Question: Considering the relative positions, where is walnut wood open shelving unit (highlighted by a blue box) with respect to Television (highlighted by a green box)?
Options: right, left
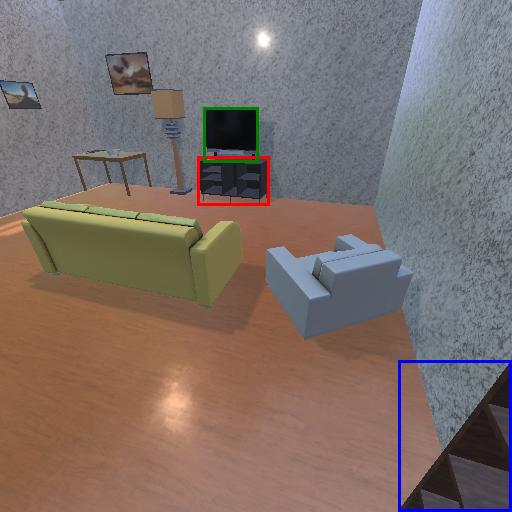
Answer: right